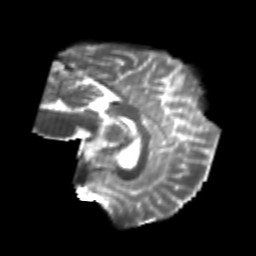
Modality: T2w
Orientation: sagittal
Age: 24
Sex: female
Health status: healthy
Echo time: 0.074 s